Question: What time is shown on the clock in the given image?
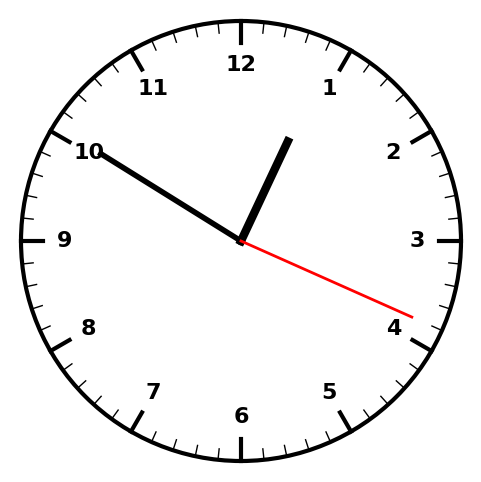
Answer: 12:50:19